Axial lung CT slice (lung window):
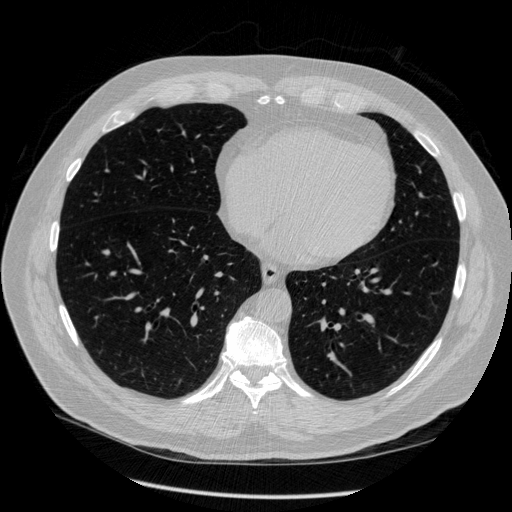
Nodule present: no